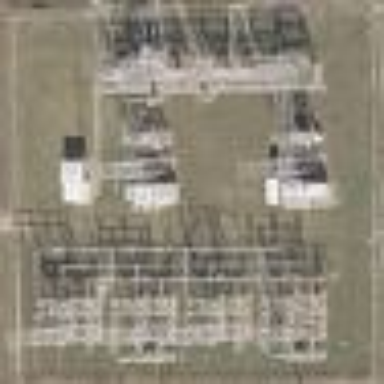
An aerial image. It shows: Distribution level power substation surrounded by fence.